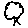
Label: tree